Interaction volume radius: 10 \u00c5
Interaction volume height: 30 \u00c5
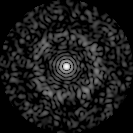
Disorder parameter: 0.8345